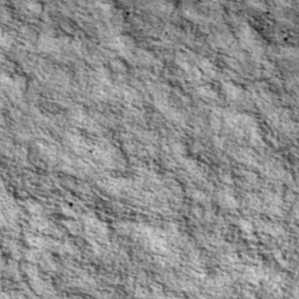
Label: non_frost